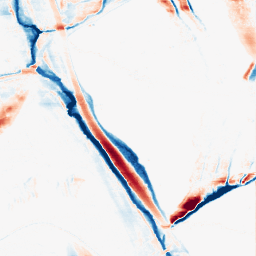
Category: morphological
Decomposition family: morphological_ellipse
Decomposition parameters: operation: average
width: 5
height: 30
Upsampling method: sinc_hamming
Upsampling parameters: scale: 4
kernel_size: 8
Upsampling scale: 4